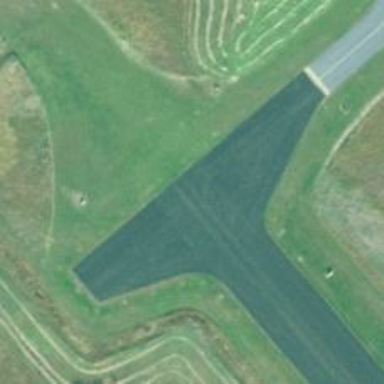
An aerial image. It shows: Image of taxiway at airport.